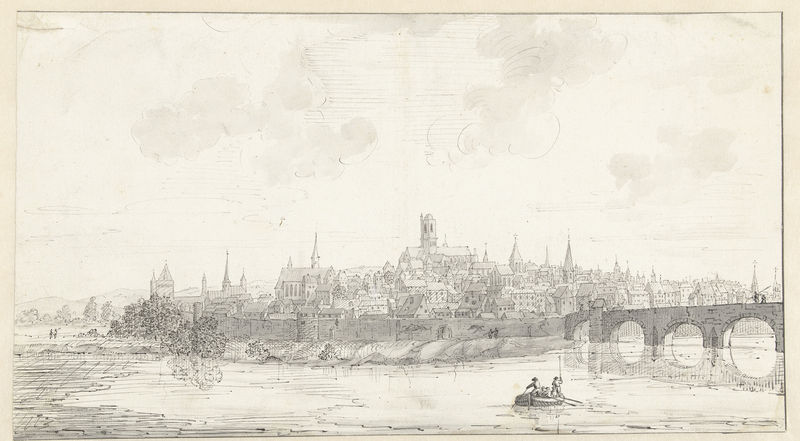
Titel: Gezicht op de stad Nevers
Künstler: Jan van (I) Call
Standort: Amsterdam
Institution: Rijksmuseum
Schlagwörter: baum, himmel, meer, wasser, wolken, stadt, zeichnung, wolke, mensch, brücke, kirche, boot, ruder, fischer, mauer, türme